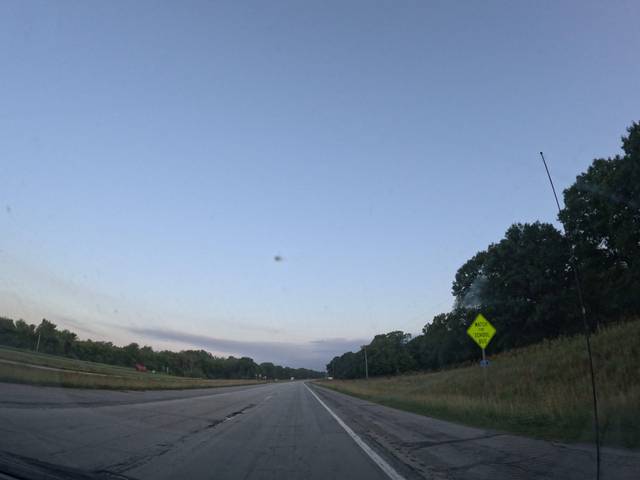
Region: United States
Coordinates: 41.365, -86.461